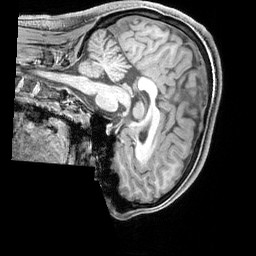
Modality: T1w
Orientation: sagittal
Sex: male
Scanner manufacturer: siemens
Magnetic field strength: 3 T
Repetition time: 2.3 s
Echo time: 0.00226 s